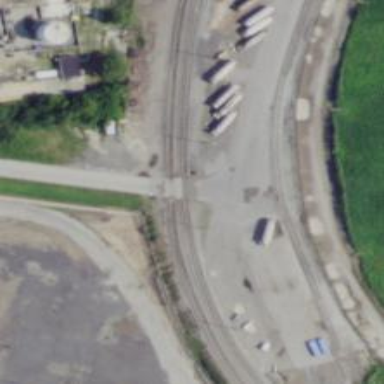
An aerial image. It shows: Railway level crossing.